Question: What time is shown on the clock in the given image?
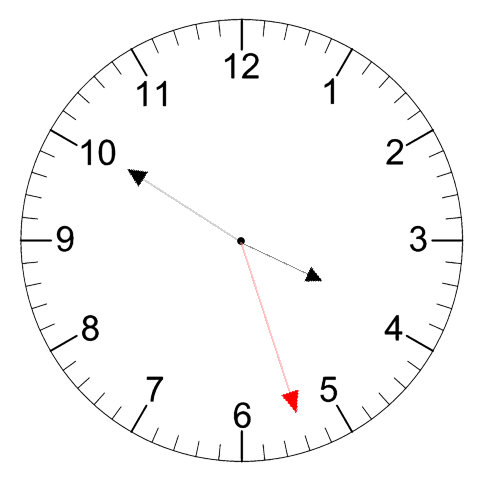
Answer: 03:50:27